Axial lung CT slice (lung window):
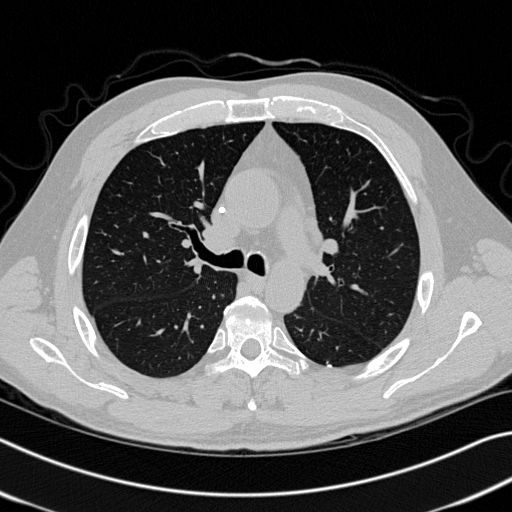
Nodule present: yes
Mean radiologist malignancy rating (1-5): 2